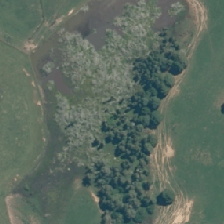
Land cover: herbaceous_freshwater_vege